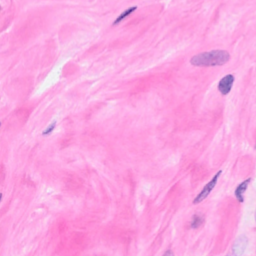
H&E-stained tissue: Breast